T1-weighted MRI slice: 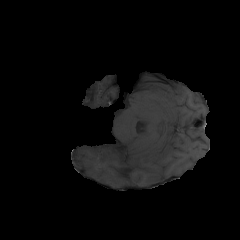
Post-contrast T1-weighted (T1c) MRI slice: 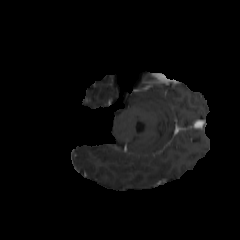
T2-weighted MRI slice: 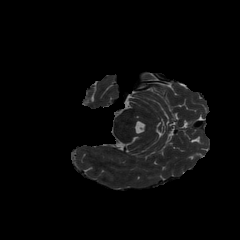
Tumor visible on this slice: no